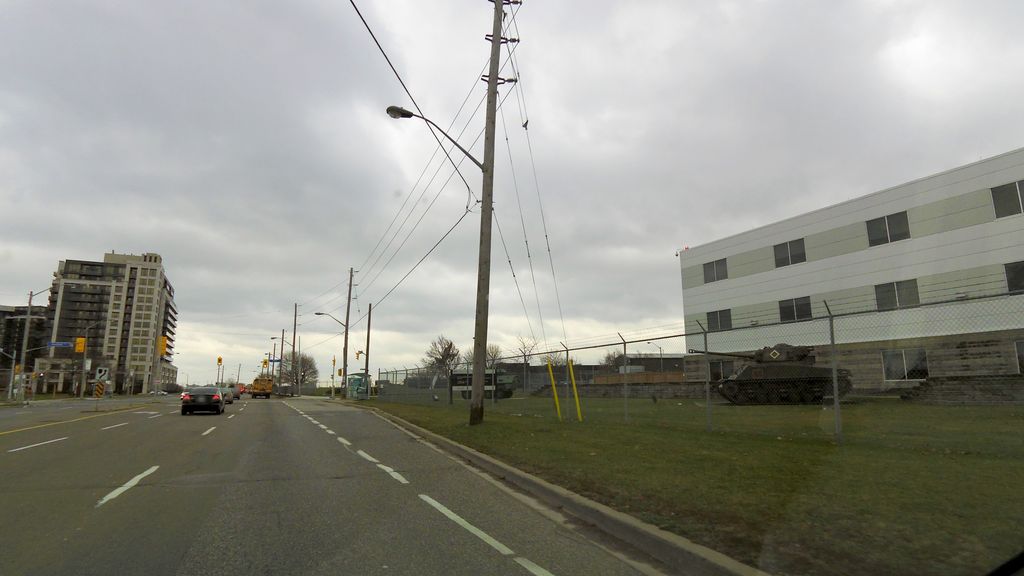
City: toronto